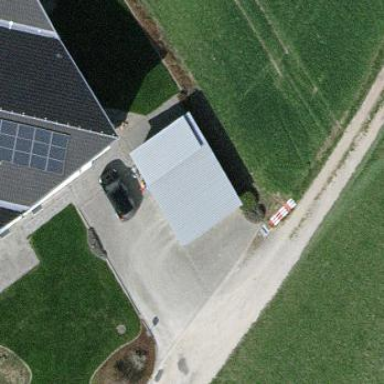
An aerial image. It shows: Shed building.